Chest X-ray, PA view. Patient: 38 years old, sex M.
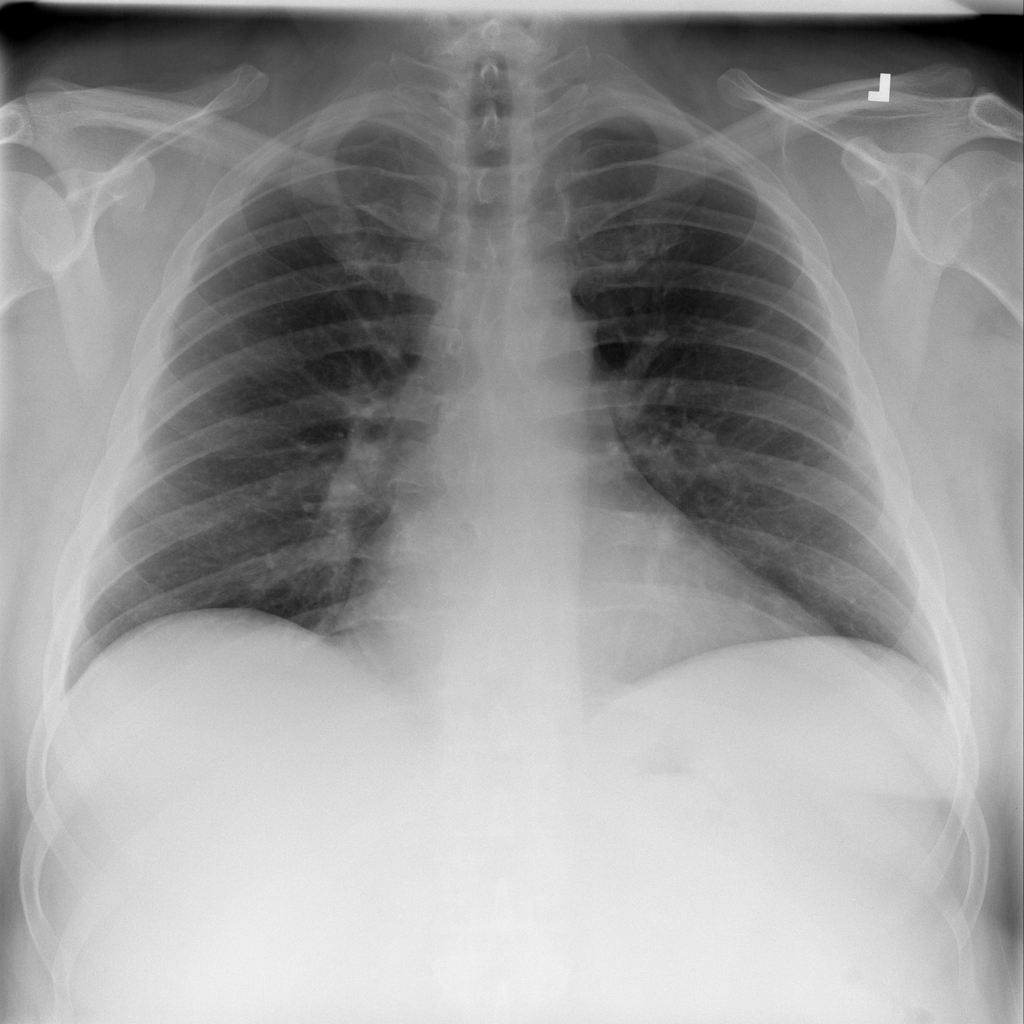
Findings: No Finding